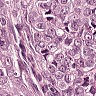
Metastatic tissue present: yes